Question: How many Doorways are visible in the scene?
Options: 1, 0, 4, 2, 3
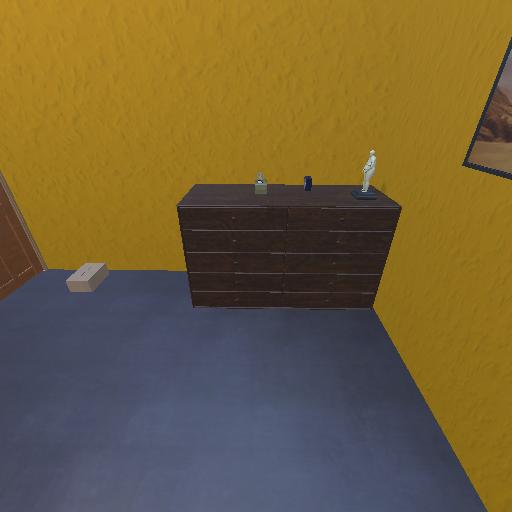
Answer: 1